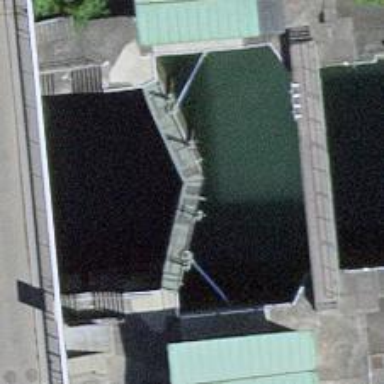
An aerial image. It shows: Lock gate along waterway.